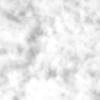
Label: no_change